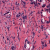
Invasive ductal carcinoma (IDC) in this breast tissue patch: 1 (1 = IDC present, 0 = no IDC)